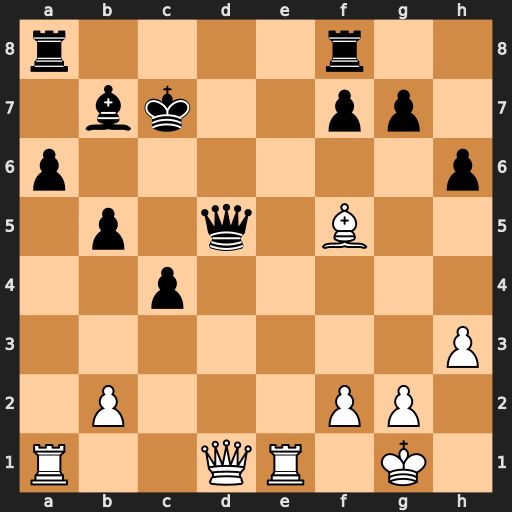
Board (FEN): r4r2/1bk2pp1/p6p/1p1q1B2/2p5/7P/1P3PP1/R2QR1K1
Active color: w
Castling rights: -
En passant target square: -
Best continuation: Re7+ Kb6 Rxb7+ Qxb7 Qd4+